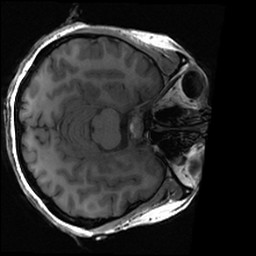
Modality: T1w
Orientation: axial